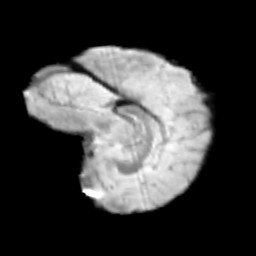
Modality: T2w
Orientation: sagittal
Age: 10
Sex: female
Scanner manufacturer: siemens
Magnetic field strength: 3 T
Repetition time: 3.8 s
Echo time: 0.07 s